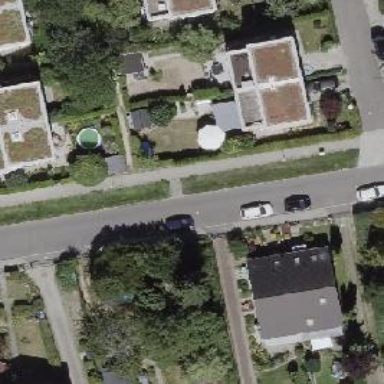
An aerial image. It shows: Residential road with asphalt surface. Both sides have sidewalks.